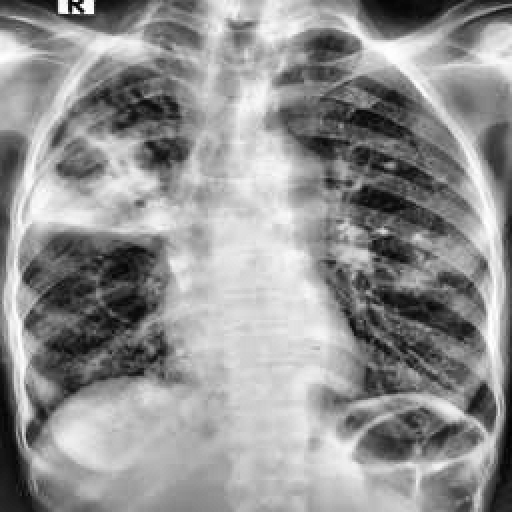
Finding: TUBERCULOSIS